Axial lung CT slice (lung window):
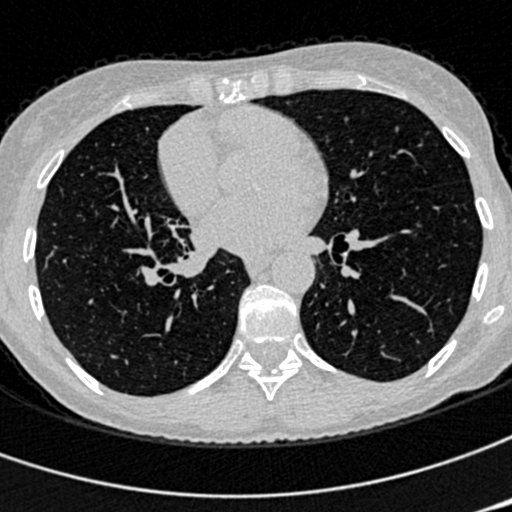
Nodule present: no